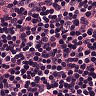
Metastatic tissue present: no